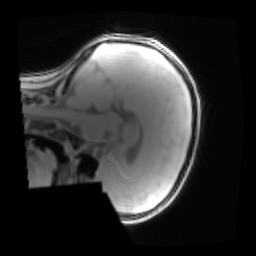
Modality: PDw
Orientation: sagittal
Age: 12
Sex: male
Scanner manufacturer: siemens
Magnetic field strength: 3 T
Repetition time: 0.25 s
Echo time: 0.00103 s